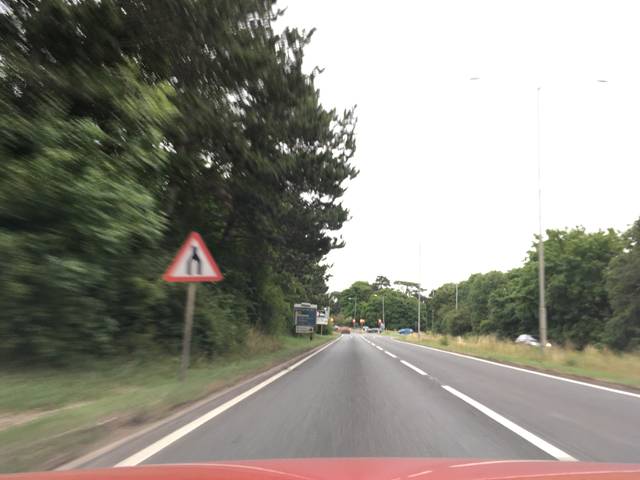
Region: United Kingdom
Coordinates: 52.273, -2.142